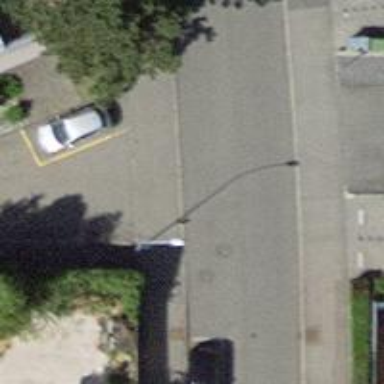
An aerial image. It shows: Residential road with asphalt surface and sidewalks on both sides.